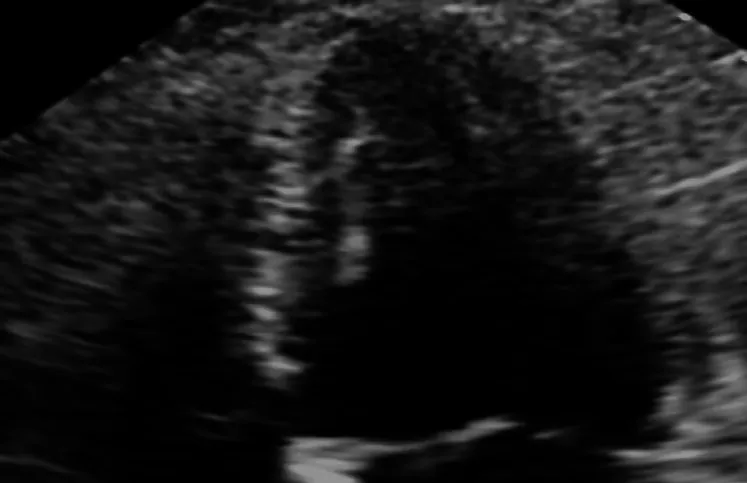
Reversal of apical ballooning.
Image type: radiology (ultrasound)